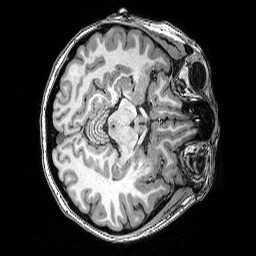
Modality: T1w
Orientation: axial
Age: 30
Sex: female
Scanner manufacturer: siemens
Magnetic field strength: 3 T
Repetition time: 2.53 s
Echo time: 0.0035 s